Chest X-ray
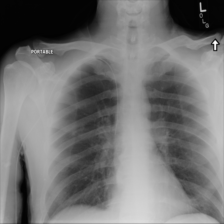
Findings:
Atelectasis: negative
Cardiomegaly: negative
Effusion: negative
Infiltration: negative
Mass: negative
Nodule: negative
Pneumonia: negative
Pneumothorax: negative
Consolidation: negative
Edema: negative
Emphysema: negative
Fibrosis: negative
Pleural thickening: negative
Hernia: negative